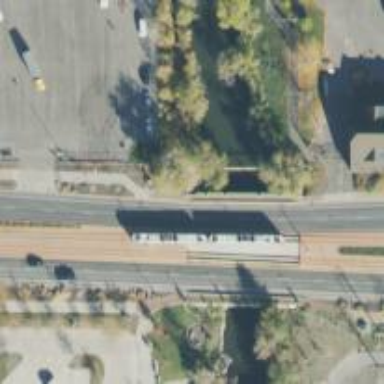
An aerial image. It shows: Viaduct bridge over secondary road paved with asphalt.